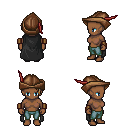
a pixel art fantasy rpg character, female body template, human, dark skin, black cape, teal pants, blonde long mohawk hairstyle, leather cap, leather bracers, four views (front, back, left, right), 2x2 character sprite sheet, small pixel art, hard edges, no anti-aliasing